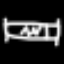
Label: bed